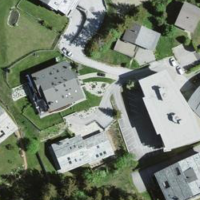
EUNIS habitat code: 54
Species observed at this site:
Lophophanes cristatus